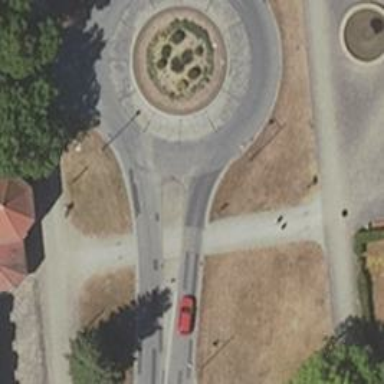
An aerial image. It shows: Secondary road made of asphalt leading to roundabout.